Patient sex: M
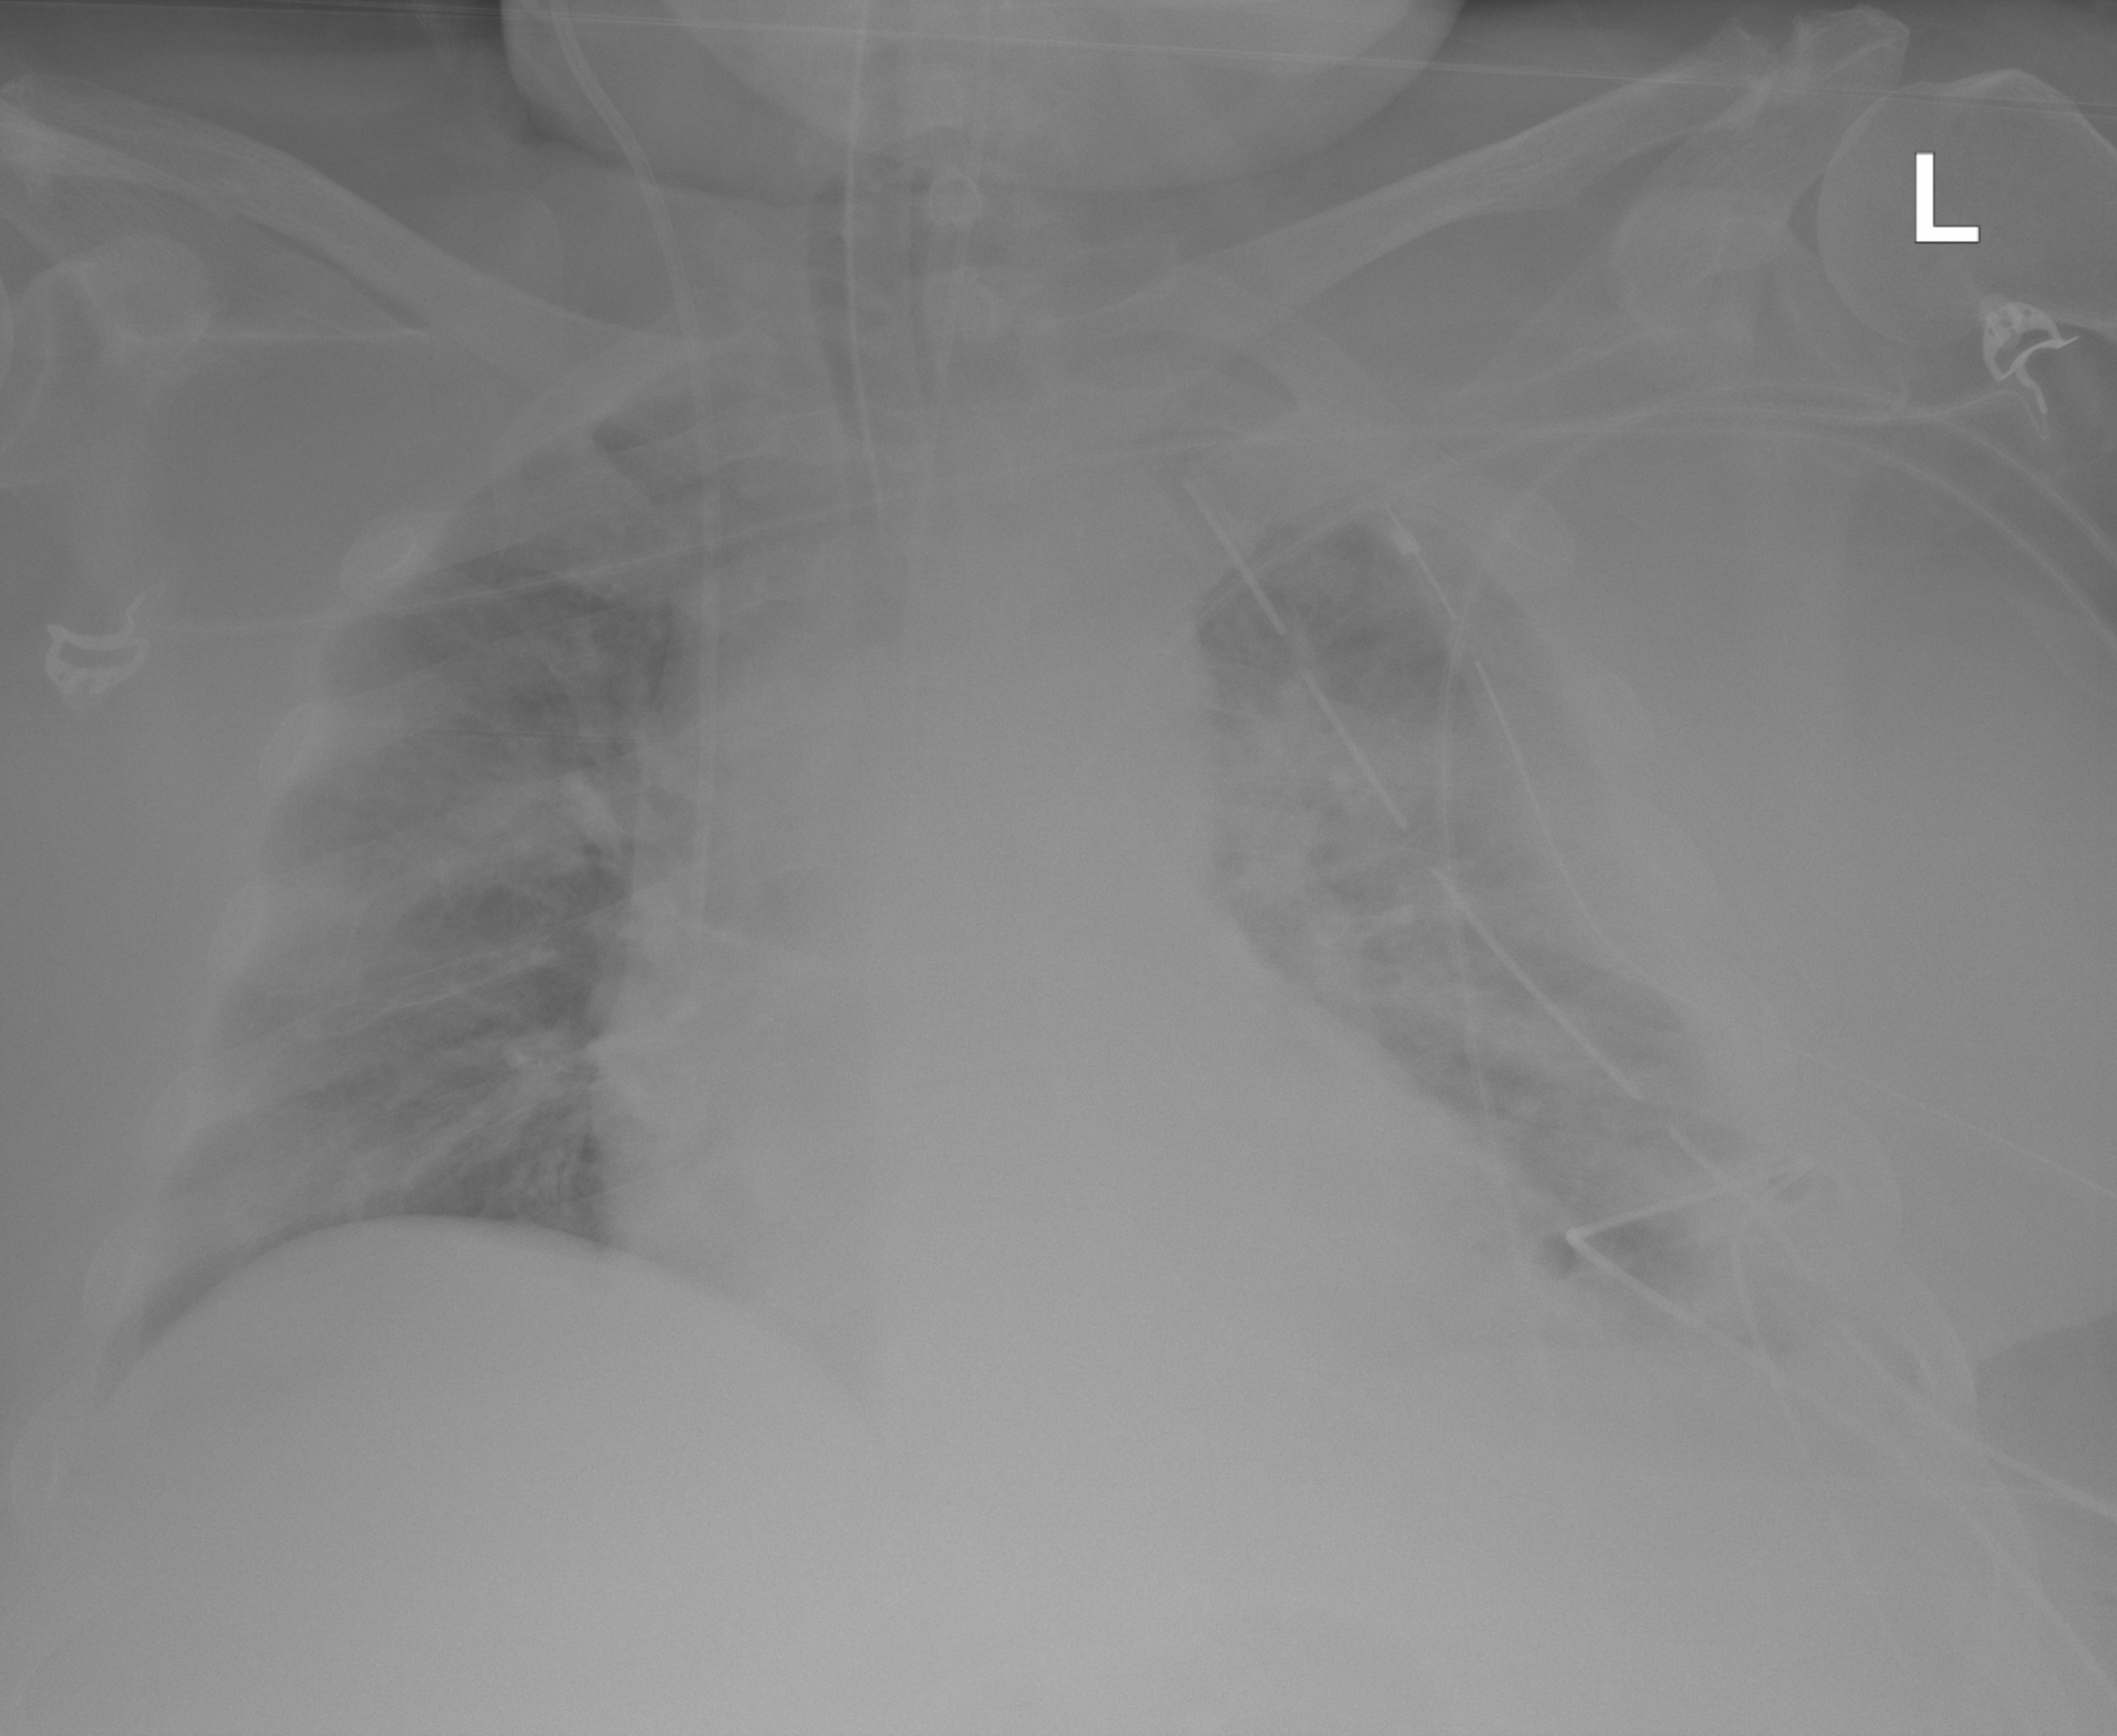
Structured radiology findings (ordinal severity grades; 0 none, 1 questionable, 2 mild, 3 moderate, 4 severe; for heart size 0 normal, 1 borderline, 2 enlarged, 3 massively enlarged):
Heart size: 1
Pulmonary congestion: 3
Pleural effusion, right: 0
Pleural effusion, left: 3
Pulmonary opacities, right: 2
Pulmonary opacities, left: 2
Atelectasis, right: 2
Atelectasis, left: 3